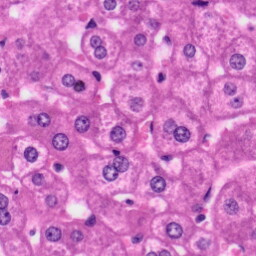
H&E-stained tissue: Liver